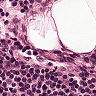
Metastatic tissue present: no